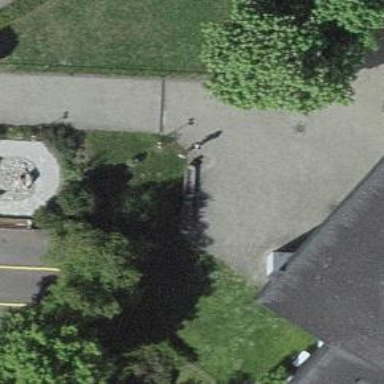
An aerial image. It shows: Bench for seating.